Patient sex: M
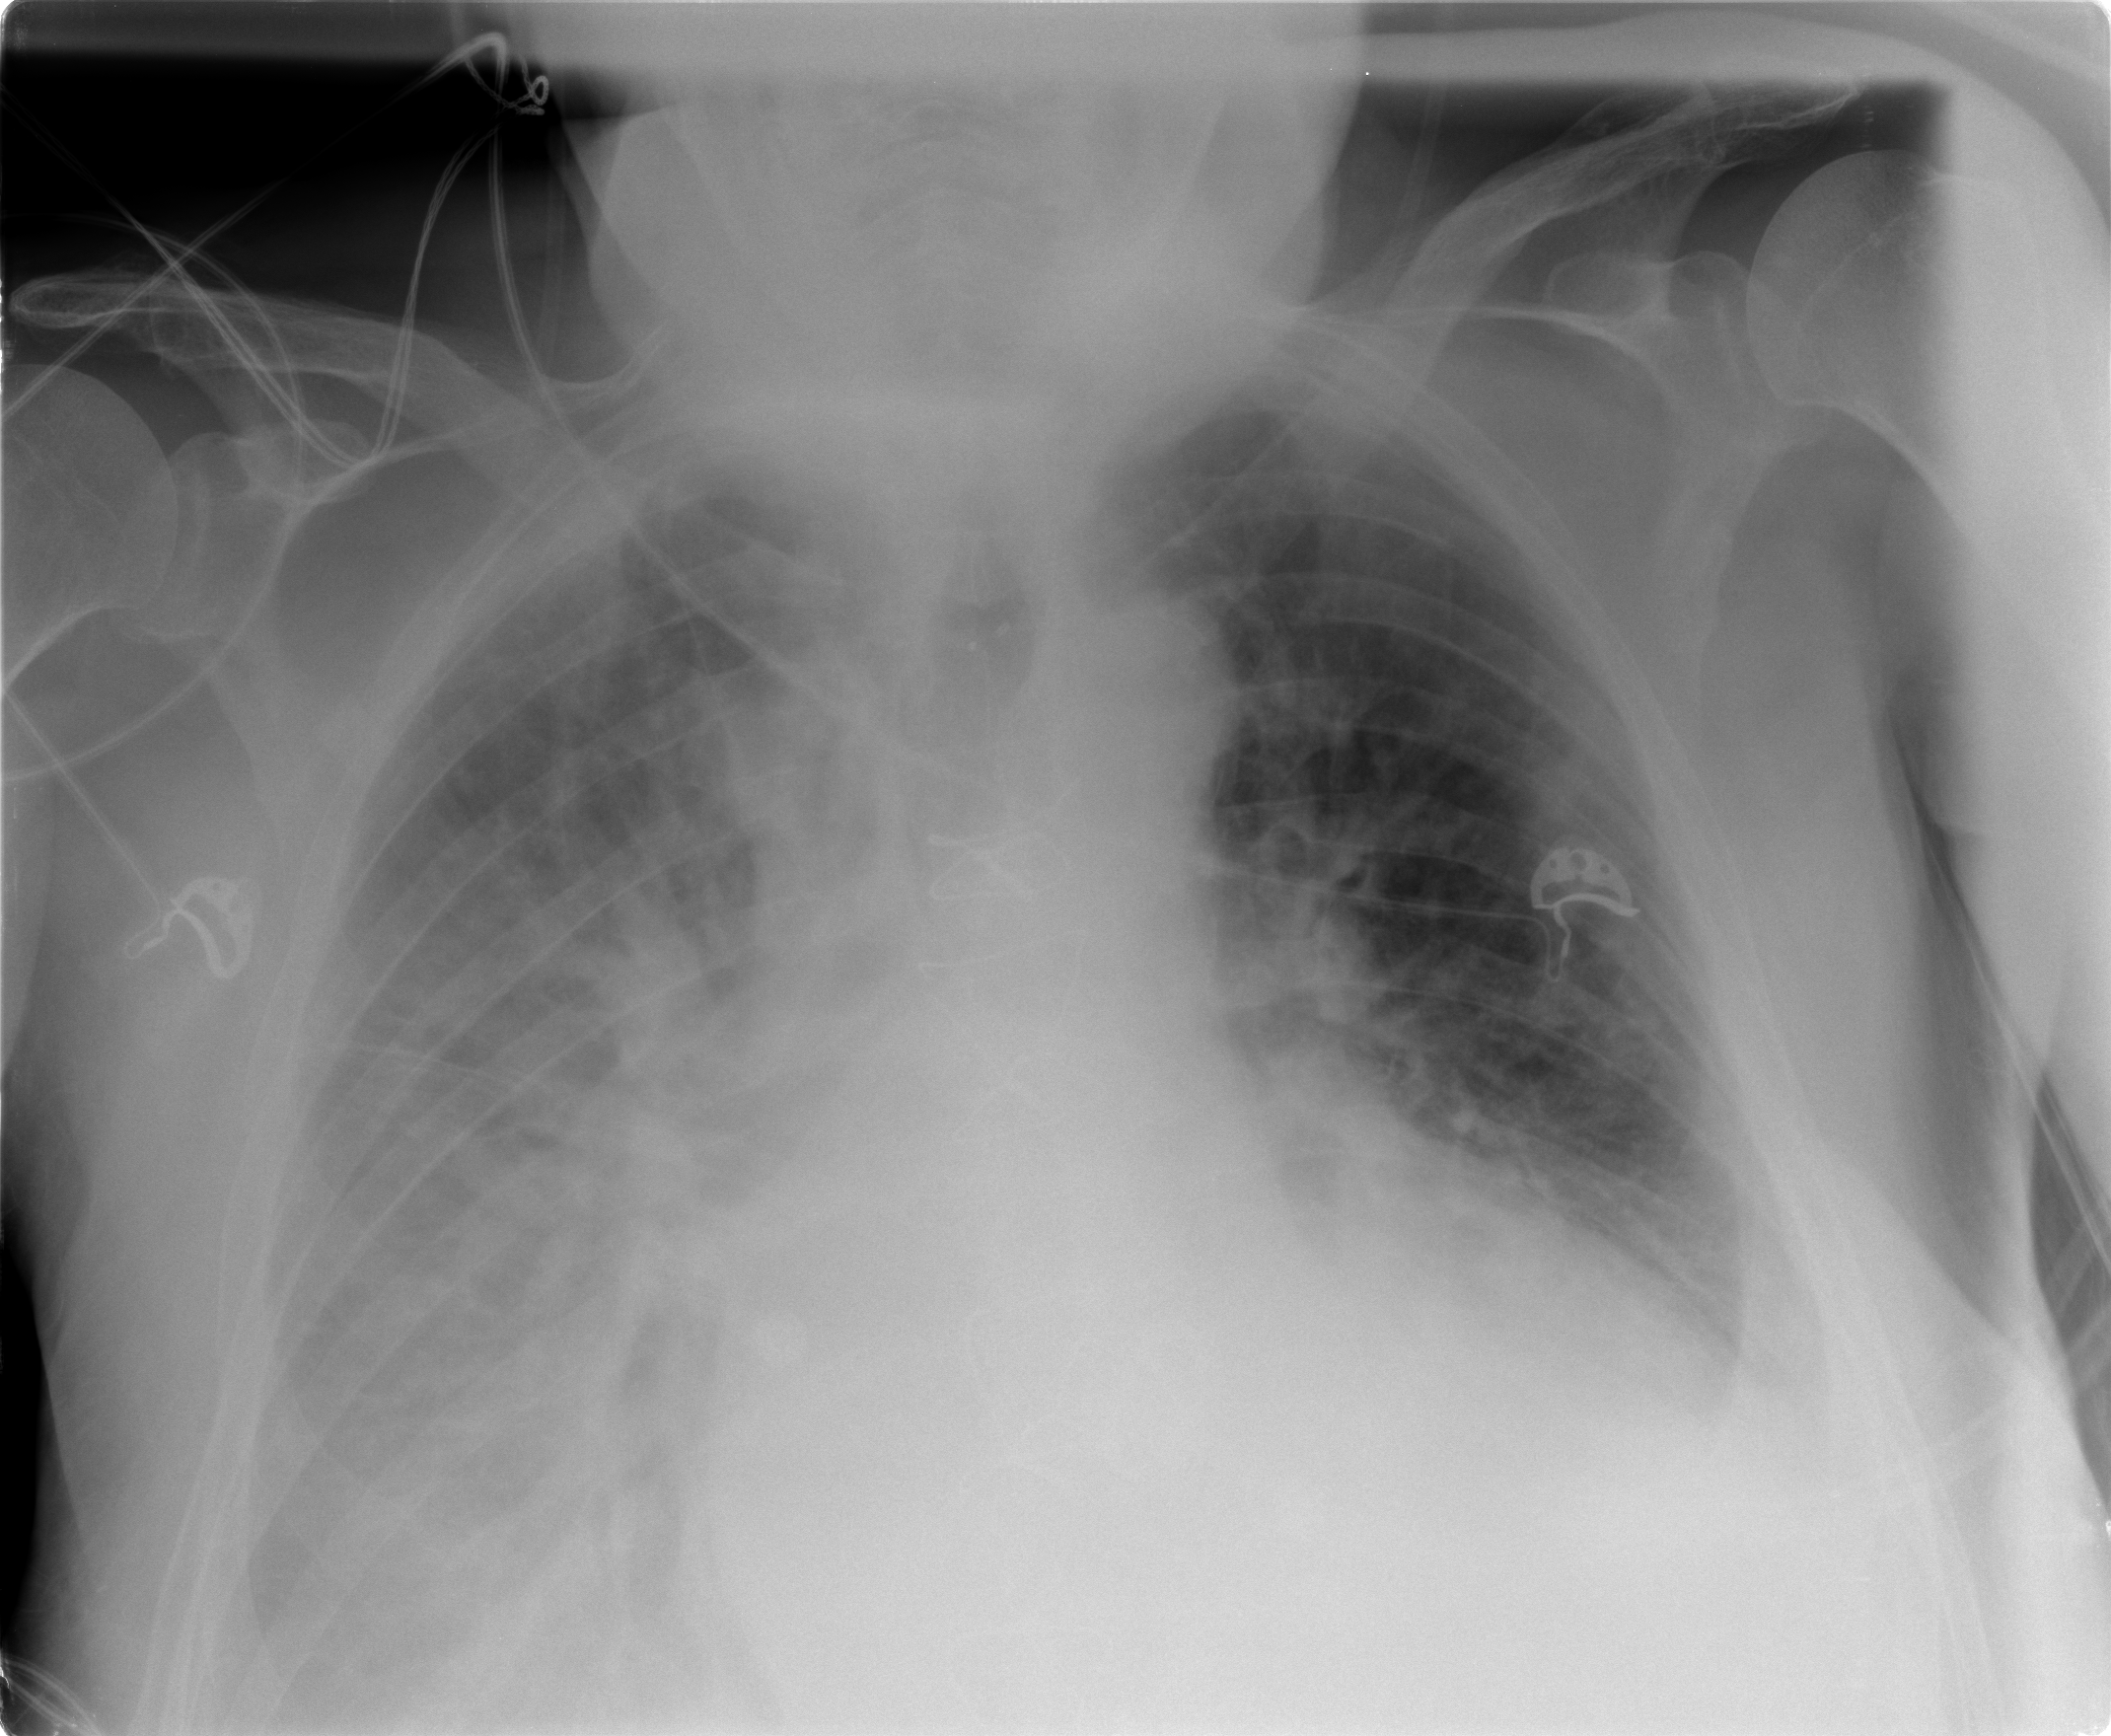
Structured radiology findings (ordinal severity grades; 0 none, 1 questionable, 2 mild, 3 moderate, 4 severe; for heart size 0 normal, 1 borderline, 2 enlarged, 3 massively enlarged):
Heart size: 3
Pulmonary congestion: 3
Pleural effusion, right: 3
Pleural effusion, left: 2
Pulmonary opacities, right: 2
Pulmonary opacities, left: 2
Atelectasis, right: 3
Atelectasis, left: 2